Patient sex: M
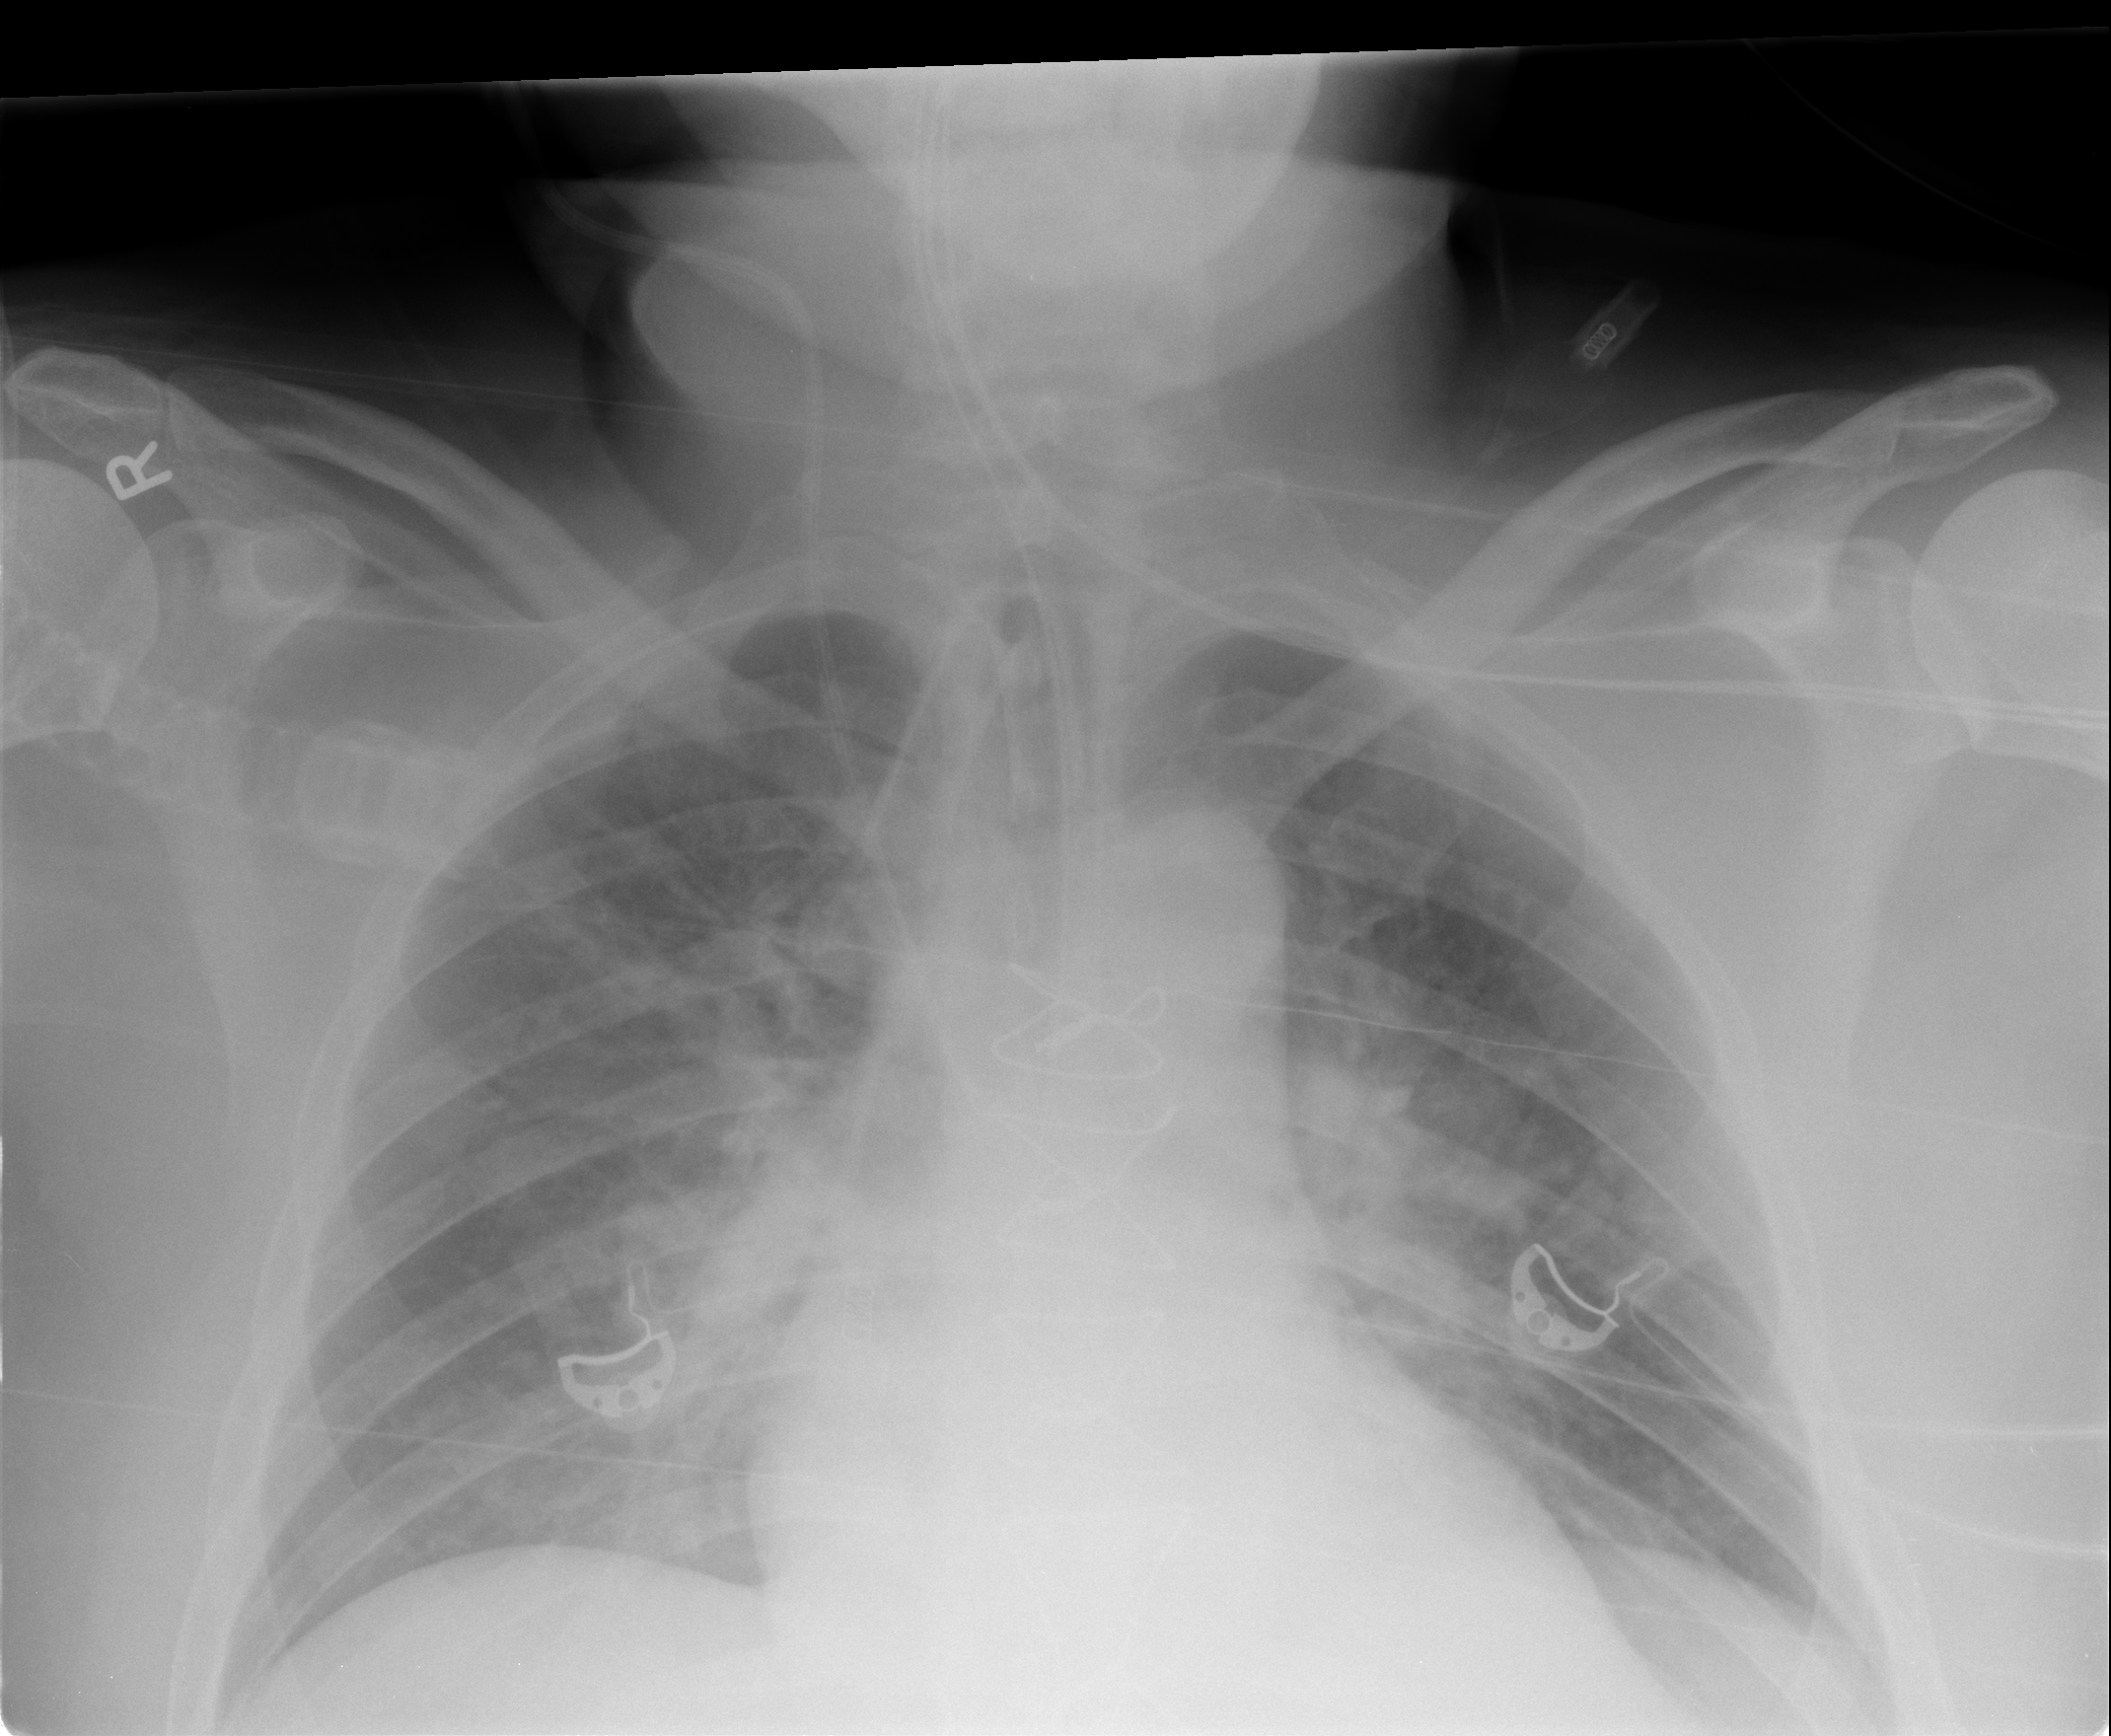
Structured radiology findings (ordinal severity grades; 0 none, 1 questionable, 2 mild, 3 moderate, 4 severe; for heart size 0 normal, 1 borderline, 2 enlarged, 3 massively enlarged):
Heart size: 0
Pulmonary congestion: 2
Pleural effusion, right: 0
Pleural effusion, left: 0
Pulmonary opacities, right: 2
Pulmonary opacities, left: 2
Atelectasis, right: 2
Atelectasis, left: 1